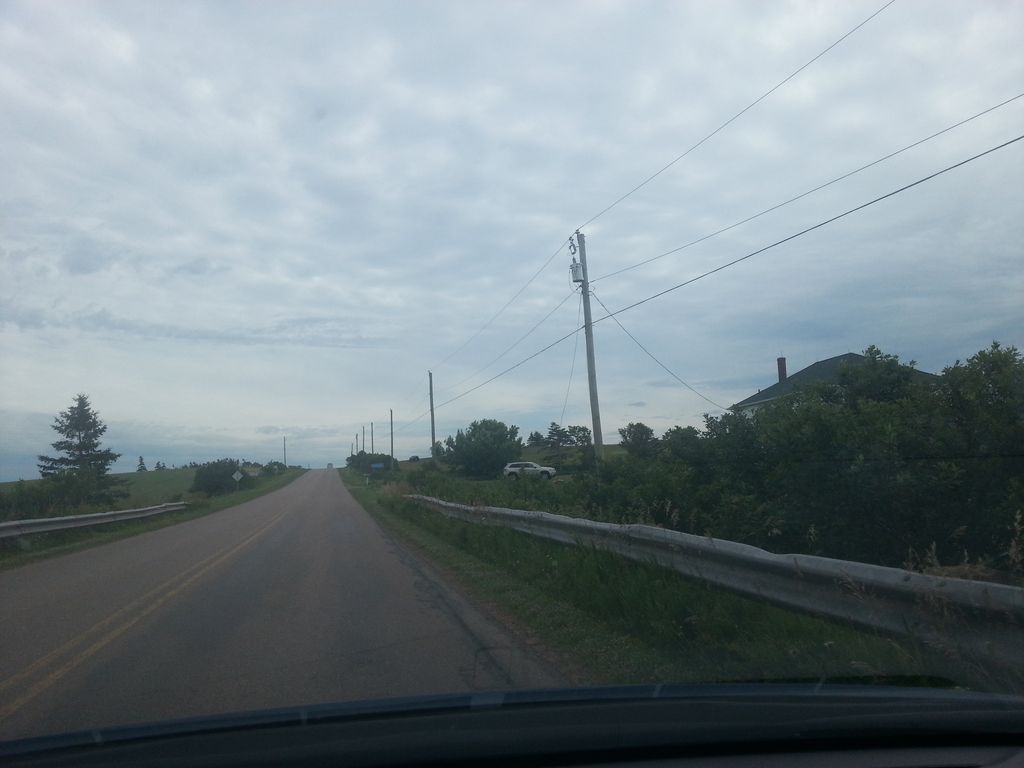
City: charlottetown